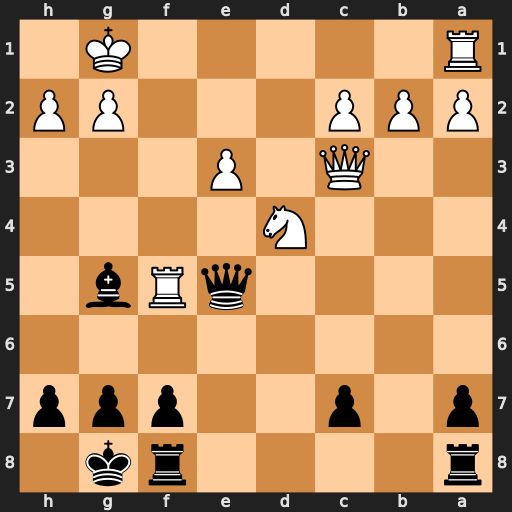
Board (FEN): r4rk1/p1p2ppp/8/4qRb1/3N4/2Q1P3/PPP3PP/R5K1
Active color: b
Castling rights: -
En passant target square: -
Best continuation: Bxe3+ Kf1 Qxd4 Qxd4 Bxd4